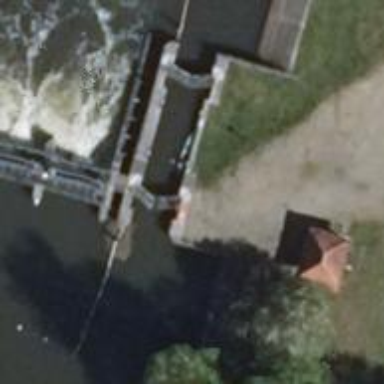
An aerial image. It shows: Lock gate on waterway.